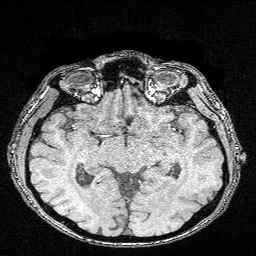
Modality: FLASH
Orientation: coronal
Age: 30
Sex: male